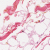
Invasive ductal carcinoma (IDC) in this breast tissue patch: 0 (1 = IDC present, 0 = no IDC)